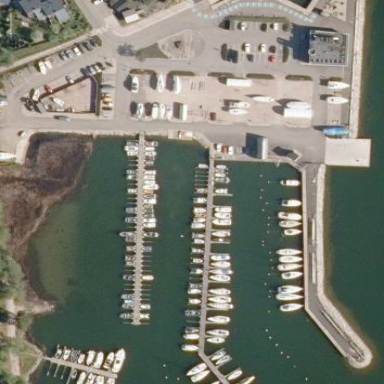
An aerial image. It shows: Marina area for leisure land.